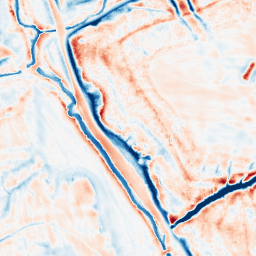
Category: edge_preserving
Decomposition family: bilateral
Decomposition parameters: d: 21
sigma_color: 100
sigma_space: 100
Upsampling method: lanczos
Upsampling parameters: scale: 2
Upsampling scale: 2